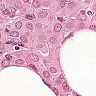
Metastatic tissue present: yes